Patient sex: F
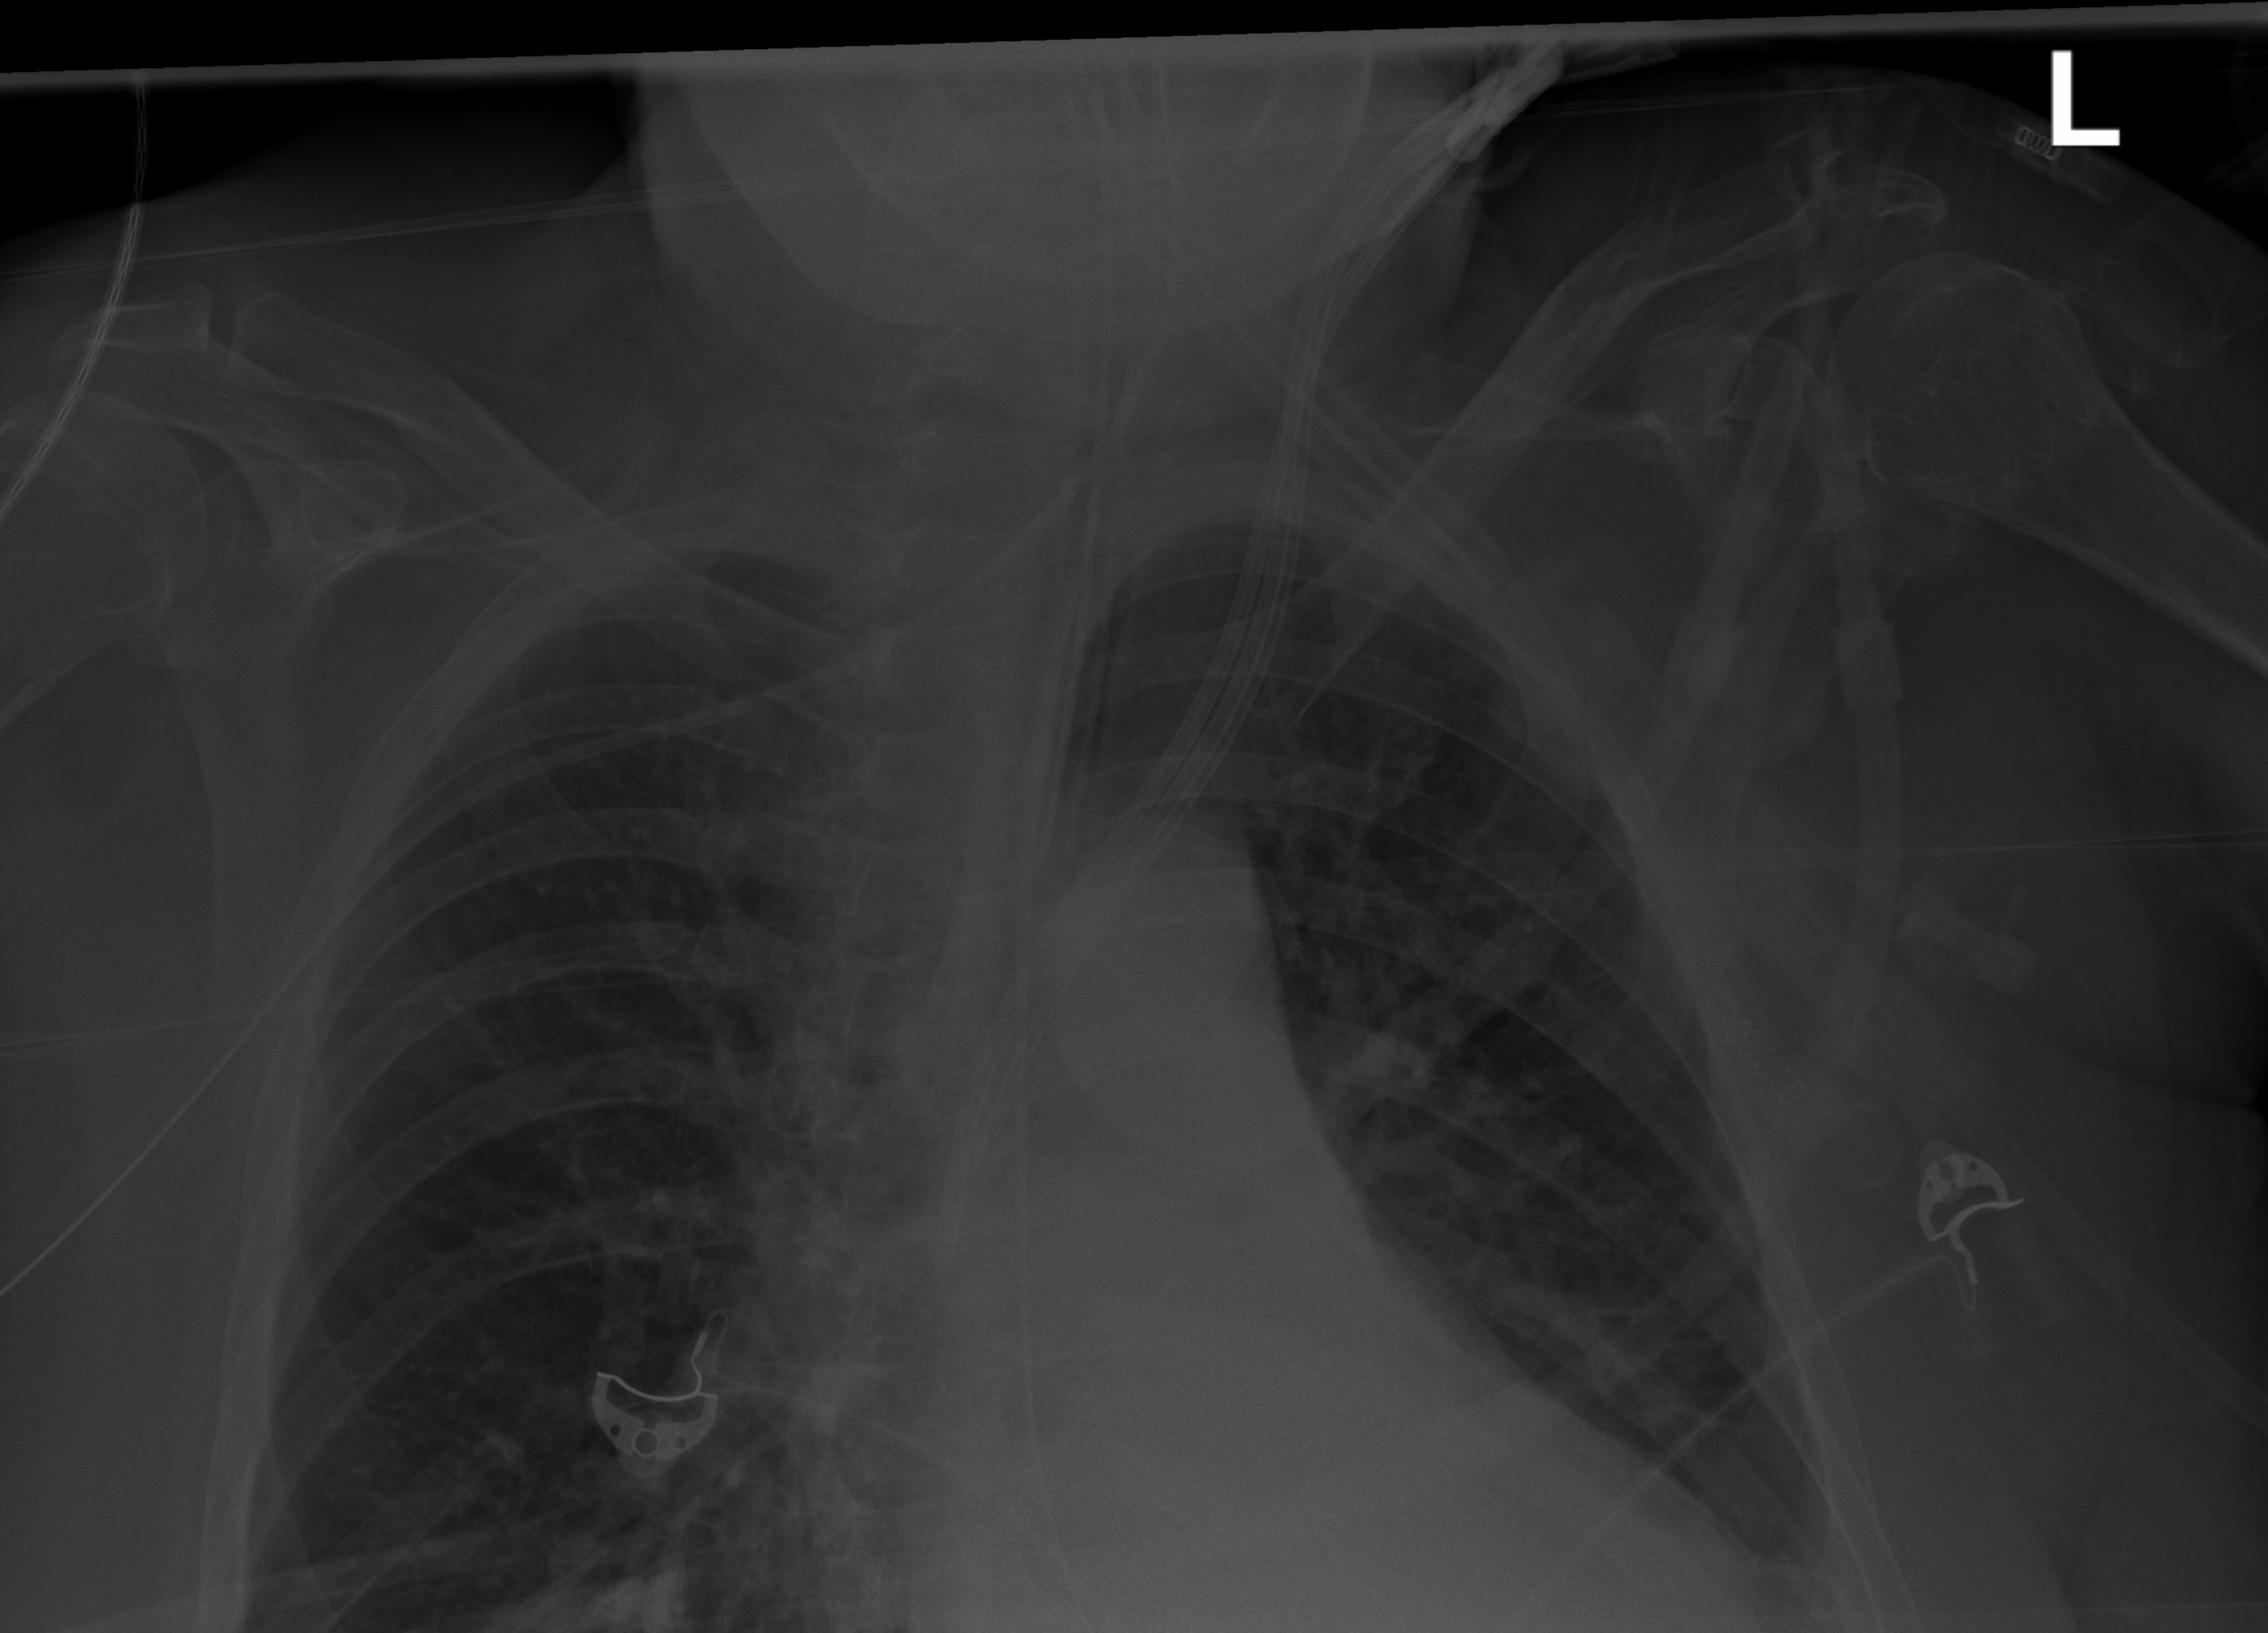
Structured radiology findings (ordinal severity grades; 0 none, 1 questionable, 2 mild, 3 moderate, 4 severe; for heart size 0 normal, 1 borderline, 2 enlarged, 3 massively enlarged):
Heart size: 1
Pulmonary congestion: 0
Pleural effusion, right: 0
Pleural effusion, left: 2
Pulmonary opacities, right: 2
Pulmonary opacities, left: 0
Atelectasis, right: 2
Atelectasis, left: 2